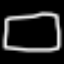
Label: square